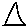
Label: triangle